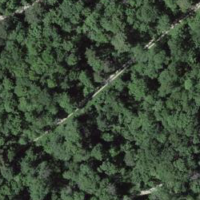
EUNIS habitat code: 41
Species observed at this site:
Lathyrus vernus
Melittis melissophyllum
Hippocrepis emerus
Saponaria ocymoides
Lactuca perennis